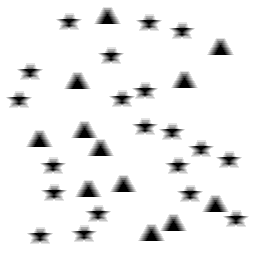
Squares: 0
Triangles: 12
Stars: 20
Total shapes: 32